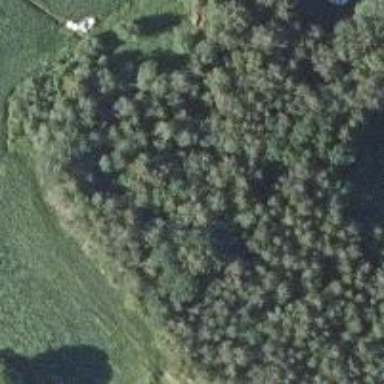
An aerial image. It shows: Forest with mix of leaf types.